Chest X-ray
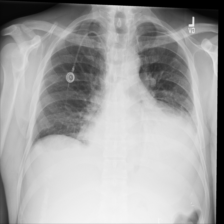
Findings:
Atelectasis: positive
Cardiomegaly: negative
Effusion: positive
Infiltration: negative
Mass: negative
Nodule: negative
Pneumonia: negative
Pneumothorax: negative
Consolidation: negative
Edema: negative
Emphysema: negative
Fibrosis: negative
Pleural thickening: negative
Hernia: negative